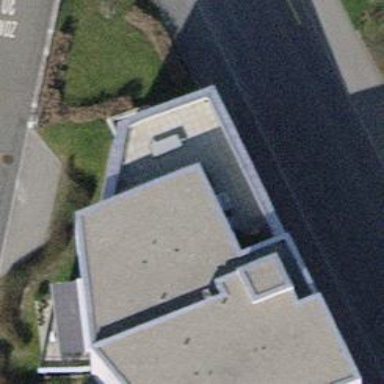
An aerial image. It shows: Fitness centre on leisure land.